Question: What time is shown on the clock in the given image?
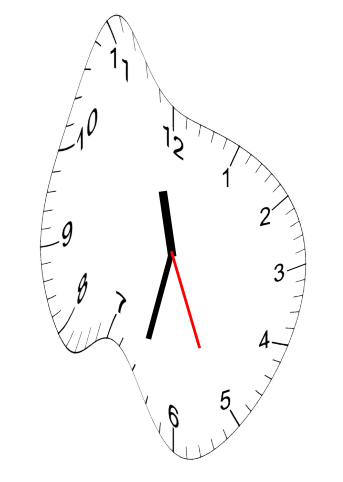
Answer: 11:32:26